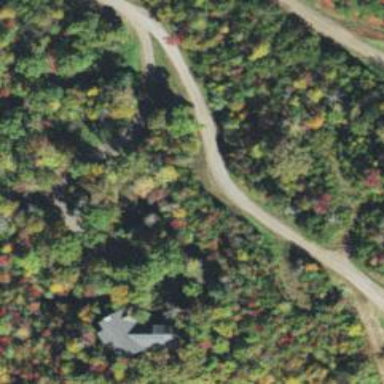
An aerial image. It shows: Unclassified road.